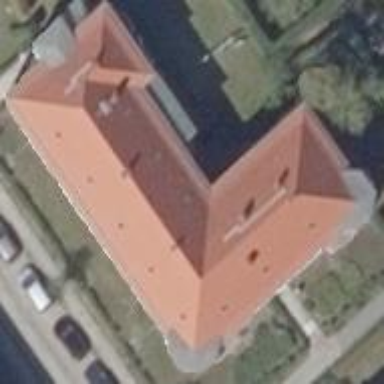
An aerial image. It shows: Historic building with apartments. It has hipped roof made of red roof tiles.